This time-frequency spectrogram was computed from a rotor test-rig vibration snapshot; brighter regions carry more energy. Determine the machine's mechanical condition. Answer with exactly one of: normal, misalignment, unbalance, looseness.
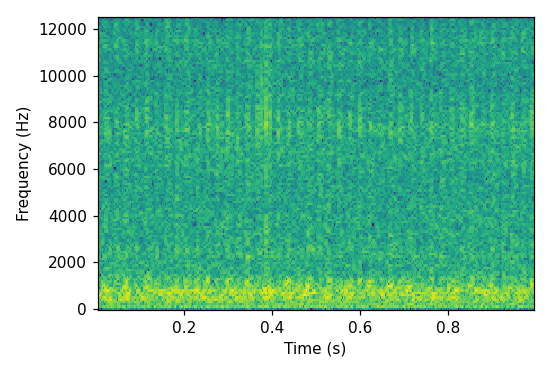
Answer: misalignment